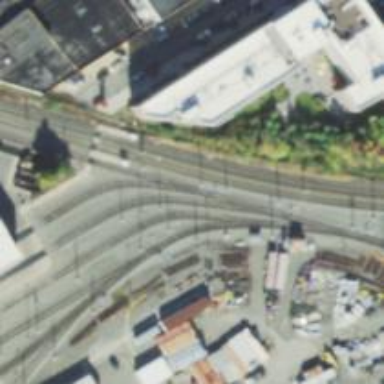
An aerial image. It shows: Light rail yard with electrified contact lines.